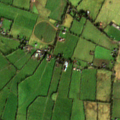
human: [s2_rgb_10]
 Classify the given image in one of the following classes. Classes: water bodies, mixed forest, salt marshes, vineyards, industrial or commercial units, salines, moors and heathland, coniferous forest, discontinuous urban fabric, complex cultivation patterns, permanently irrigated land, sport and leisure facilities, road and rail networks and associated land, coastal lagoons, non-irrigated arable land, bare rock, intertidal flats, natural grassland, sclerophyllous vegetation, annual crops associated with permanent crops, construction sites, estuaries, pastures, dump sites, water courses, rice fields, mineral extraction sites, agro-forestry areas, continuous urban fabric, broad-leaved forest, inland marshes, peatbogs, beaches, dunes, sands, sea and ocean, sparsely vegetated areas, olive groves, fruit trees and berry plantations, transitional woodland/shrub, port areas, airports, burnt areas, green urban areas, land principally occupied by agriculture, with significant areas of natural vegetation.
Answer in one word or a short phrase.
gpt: non-irrigated arable land, pastures